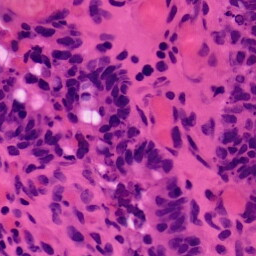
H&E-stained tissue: Colon